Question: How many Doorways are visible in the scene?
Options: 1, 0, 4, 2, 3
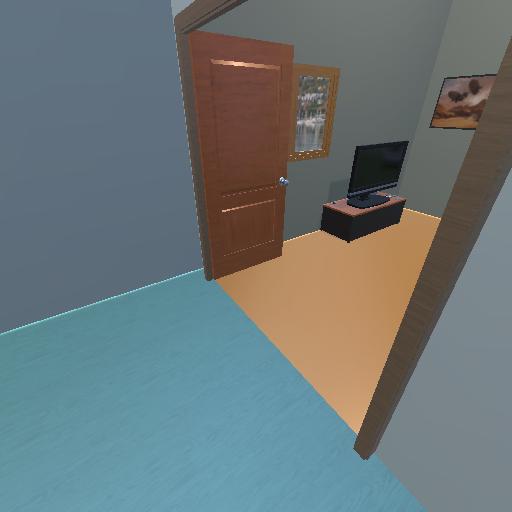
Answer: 1